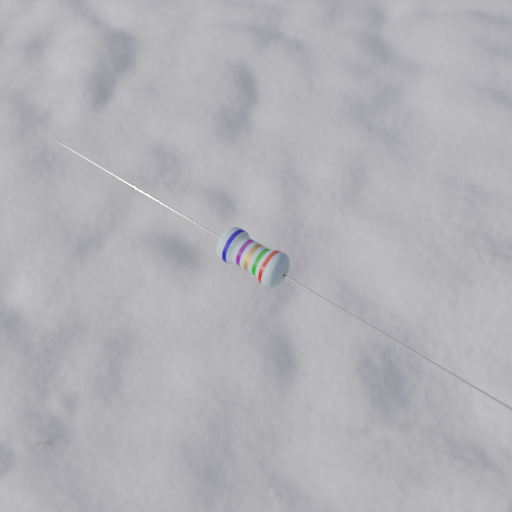
Resistor colour bands (in order): blue, violet, gold, green, red